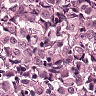
Metastatic tissue present: yes